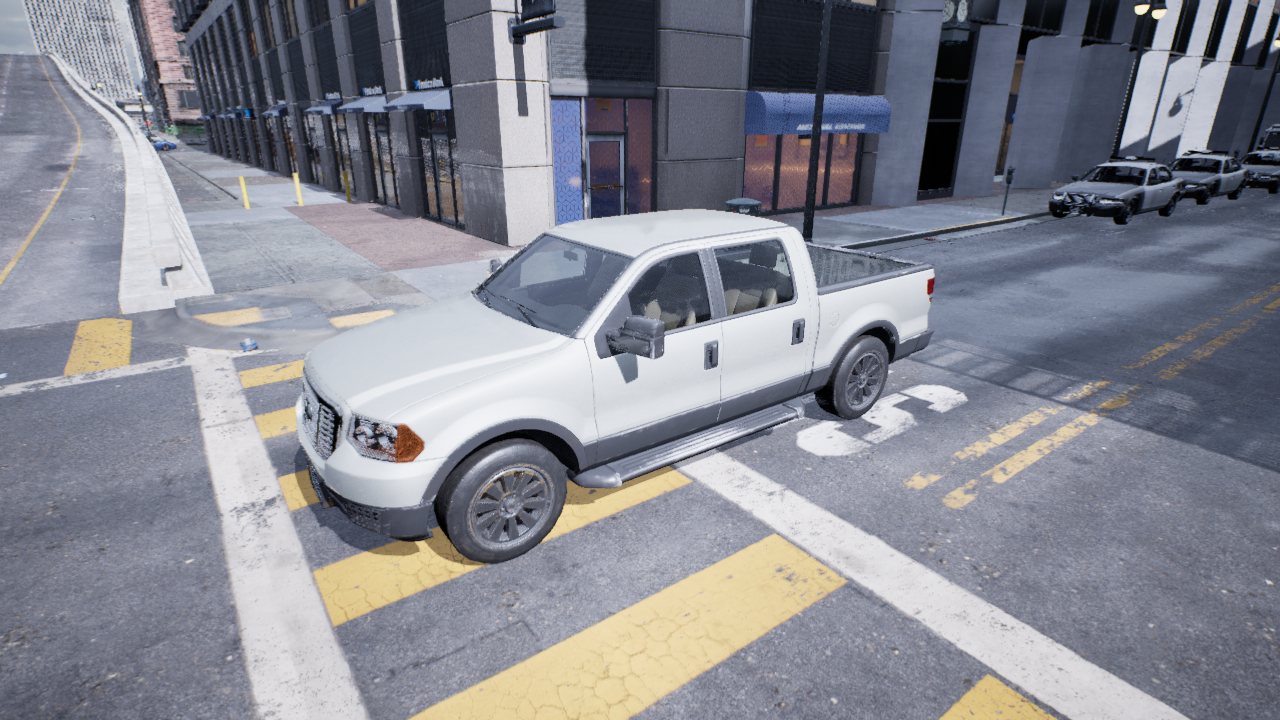
Venue: residential
Lighting: overcast
Vehicle rig: pickup